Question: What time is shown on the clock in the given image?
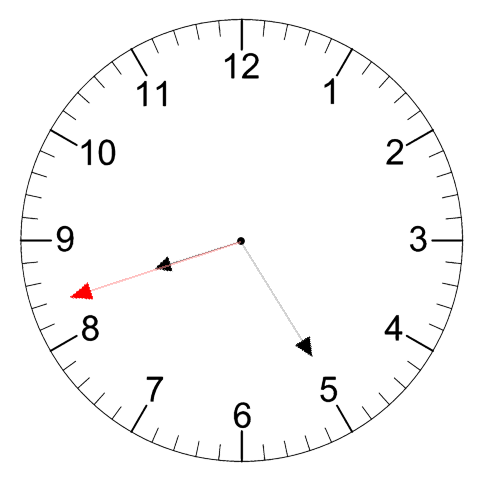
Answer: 08:24:42